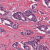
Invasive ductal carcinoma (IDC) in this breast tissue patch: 1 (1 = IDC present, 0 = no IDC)